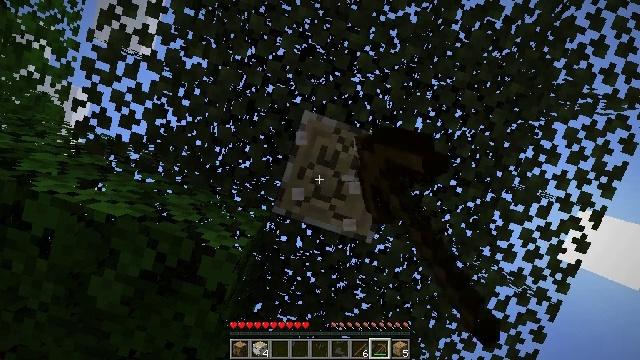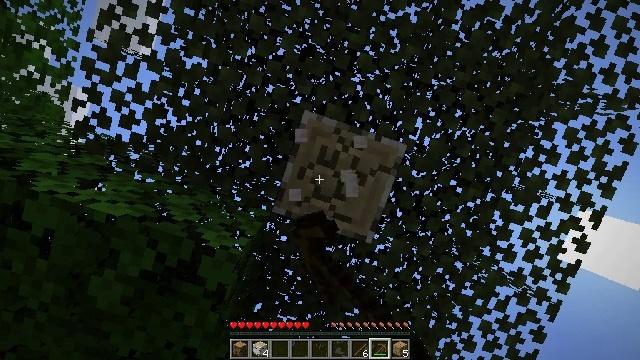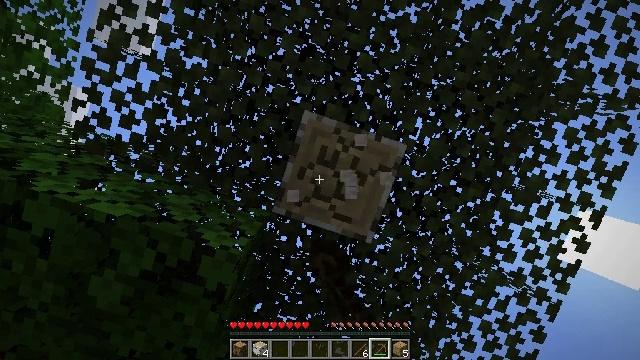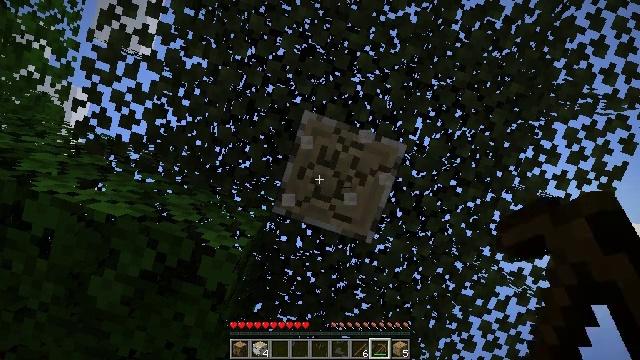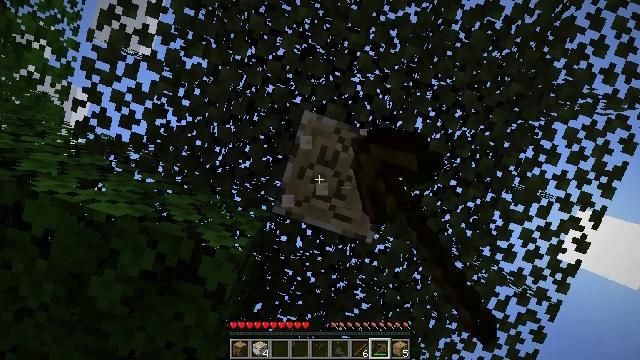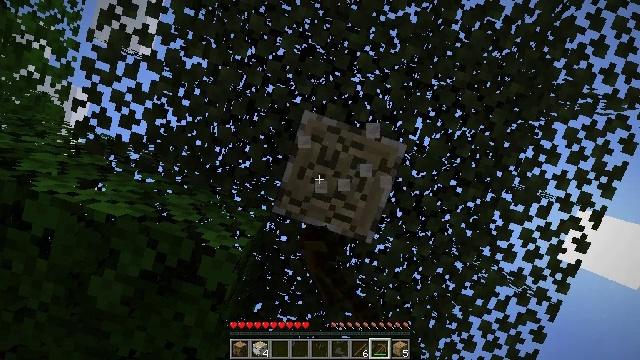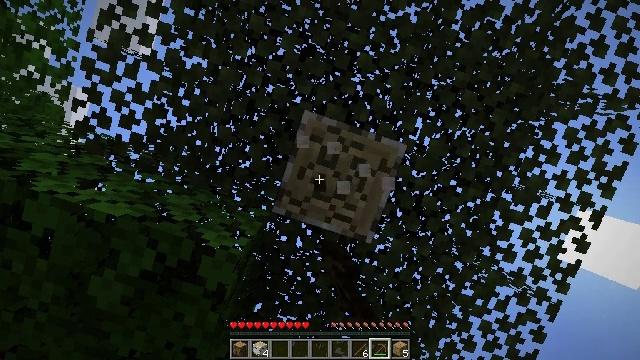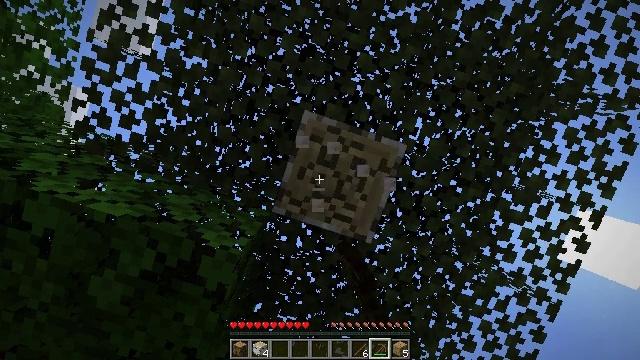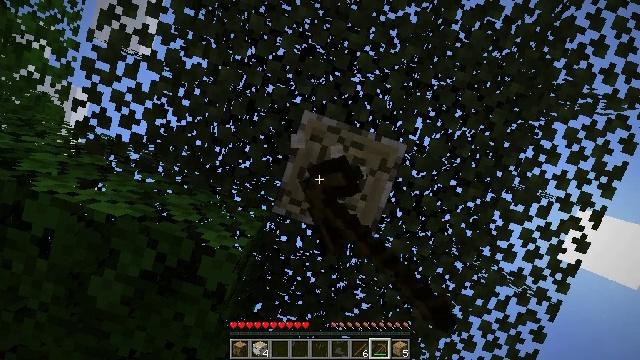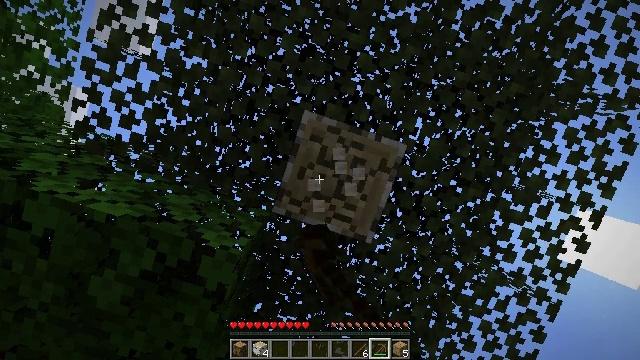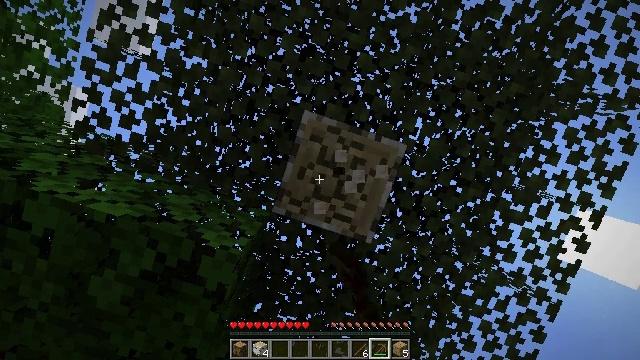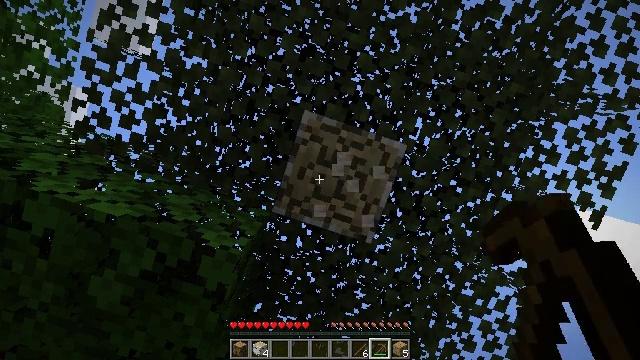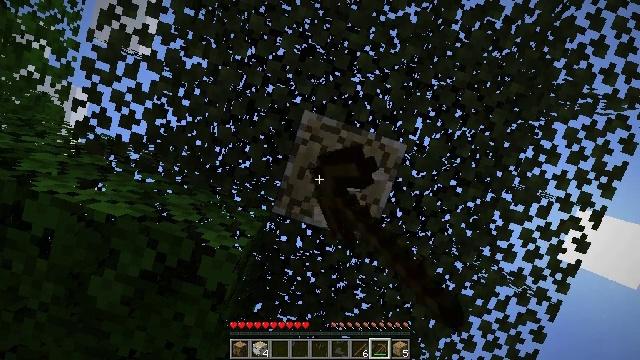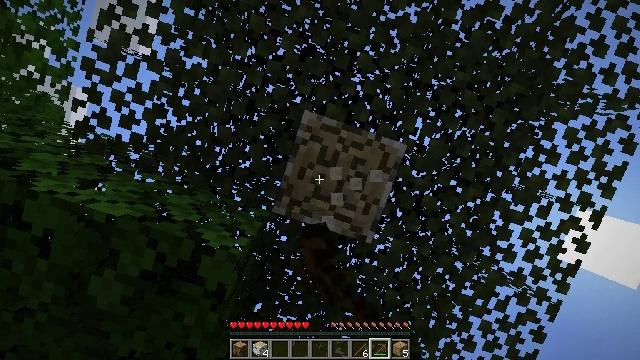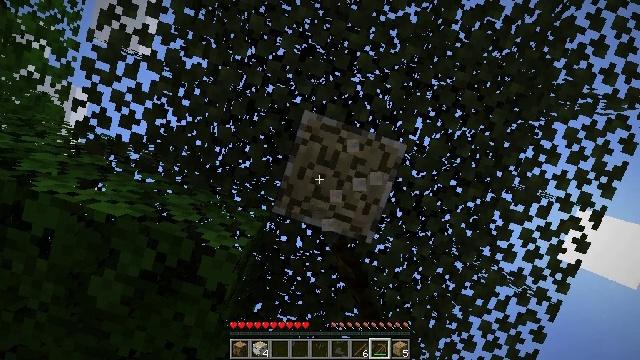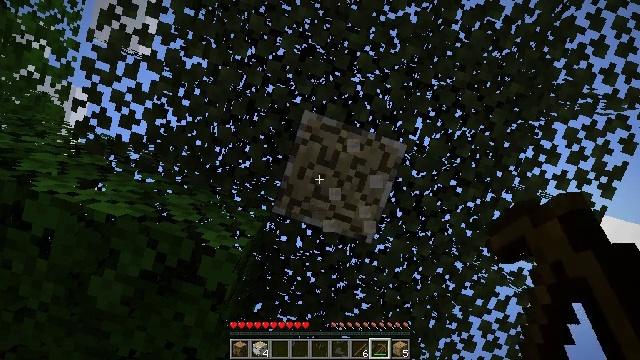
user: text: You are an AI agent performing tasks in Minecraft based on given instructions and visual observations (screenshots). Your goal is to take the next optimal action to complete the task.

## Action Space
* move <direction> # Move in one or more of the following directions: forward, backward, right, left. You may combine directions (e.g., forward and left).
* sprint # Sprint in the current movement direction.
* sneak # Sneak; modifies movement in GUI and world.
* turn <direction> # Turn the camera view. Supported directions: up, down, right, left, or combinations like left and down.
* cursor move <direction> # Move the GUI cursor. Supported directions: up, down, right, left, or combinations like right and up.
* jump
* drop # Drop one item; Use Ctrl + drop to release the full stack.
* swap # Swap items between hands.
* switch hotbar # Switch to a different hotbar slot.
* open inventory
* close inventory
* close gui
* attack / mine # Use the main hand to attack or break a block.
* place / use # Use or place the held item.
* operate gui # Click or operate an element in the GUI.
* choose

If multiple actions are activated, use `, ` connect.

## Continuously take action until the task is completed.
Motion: motion action
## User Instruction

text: Harvest birch logs from birch trees.
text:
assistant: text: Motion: attack / mine
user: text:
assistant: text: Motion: attack / mine
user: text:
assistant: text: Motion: attack / mine
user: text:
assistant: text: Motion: attack / mine
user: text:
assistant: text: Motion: attack / mine
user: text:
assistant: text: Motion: attack / mine
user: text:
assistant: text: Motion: attack / mine
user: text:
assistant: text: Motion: attack / mine
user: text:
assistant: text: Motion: attack / mine
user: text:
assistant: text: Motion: attack / mine
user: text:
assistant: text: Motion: attack / mine
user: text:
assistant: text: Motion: attack / mine
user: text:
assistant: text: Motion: attack / mine
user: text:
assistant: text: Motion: attack / mine
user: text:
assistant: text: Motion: attack / mine
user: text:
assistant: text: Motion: attack / mine
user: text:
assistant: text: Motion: attack / mine
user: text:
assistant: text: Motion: attack / mine
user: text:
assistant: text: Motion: attack / mine
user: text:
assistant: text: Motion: attack / mine
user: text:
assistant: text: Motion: attack / mine
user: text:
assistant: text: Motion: attack / mine
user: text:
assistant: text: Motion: attack / mine
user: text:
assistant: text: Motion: attack / mine
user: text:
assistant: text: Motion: attack / mine
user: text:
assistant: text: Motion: attack / mine
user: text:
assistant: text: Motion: attack / mine
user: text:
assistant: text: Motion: attack / mine
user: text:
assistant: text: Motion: attack / mine
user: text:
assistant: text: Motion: attack / mine